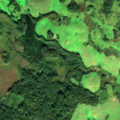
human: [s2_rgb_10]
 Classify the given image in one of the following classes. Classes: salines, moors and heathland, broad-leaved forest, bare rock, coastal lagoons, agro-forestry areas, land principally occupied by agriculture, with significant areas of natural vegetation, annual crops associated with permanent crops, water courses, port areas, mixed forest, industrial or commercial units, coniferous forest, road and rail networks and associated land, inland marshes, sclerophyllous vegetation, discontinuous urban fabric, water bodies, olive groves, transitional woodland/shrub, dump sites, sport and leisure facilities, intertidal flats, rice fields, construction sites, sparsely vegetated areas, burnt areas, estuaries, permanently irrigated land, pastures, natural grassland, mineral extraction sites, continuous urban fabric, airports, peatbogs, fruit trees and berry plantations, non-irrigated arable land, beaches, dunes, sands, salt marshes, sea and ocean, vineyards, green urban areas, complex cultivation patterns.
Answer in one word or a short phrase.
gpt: pastures, land principally occupied by agriculture, with significant areas of natural vegetation, broad-leaved forest, inland marshes